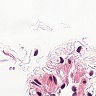
Metastatic tissue present: no